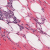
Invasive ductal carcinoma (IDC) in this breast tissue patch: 0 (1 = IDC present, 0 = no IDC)